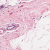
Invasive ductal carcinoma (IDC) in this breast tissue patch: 0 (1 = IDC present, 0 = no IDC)